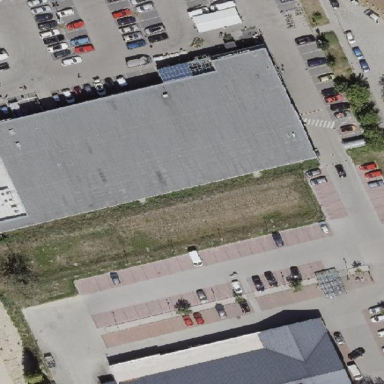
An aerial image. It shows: Retail area.